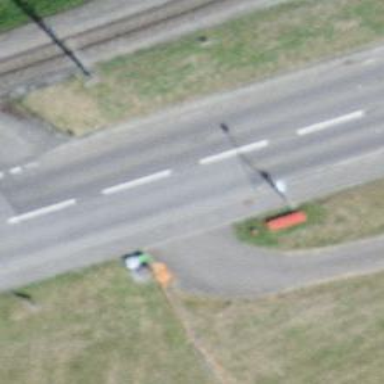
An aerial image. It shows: Road with traffic signals.